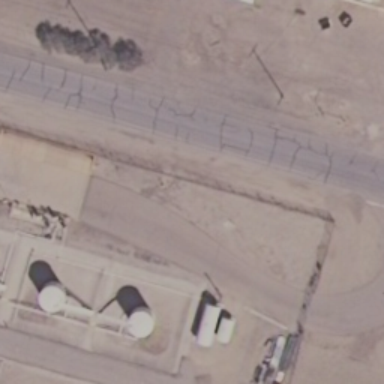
Two storage tanks are connected to each other .